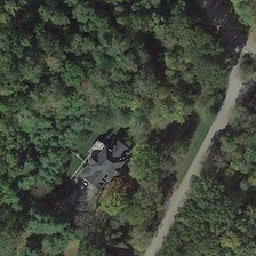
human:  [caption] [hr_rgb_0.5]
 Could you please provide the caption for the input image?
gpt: a road passes through a piece of forest to with a building in it.

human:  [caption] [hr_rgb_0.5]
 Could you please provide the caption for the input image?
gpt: The road runs through the forest of the building.

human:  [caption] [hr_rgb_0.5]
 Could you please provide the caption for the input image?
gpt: A road passes a piece of forest with a building inside.

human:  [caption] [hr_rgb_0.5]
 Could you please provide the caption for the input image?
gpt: A road goes through a forest with a building in it.

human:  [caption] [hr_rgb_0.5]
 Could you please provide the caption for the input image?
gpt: a road passes through a piece of forest to with a building in it.